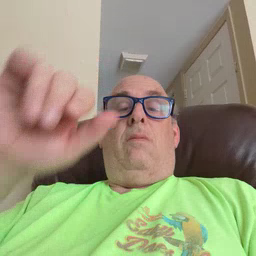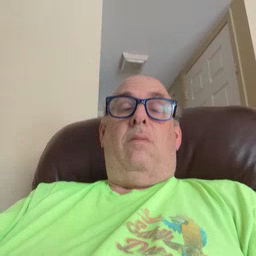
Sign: cow